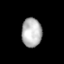
Tissue: lung
Cell type: Epithelial cells
Senescence score: 0.5417
Nuclear area (px): 570
Mean DAPI intensity: 181.867